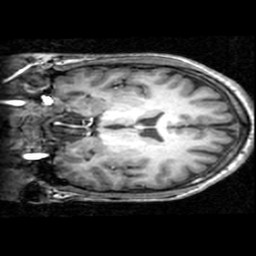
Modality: T1w
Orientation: coronal
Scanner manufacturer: ge
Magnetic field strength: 3 T
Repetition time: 0.009036 s
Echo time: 0.00184 s